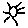
Label: sun